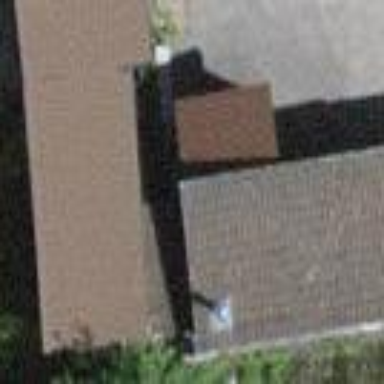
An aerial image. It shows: Garage building.